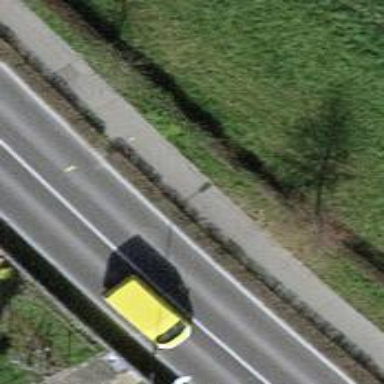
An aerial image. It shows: Asphalt cycleway with asphalt sidewalk.